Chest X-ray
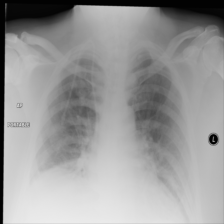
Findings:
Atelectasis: negative
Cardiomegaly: negative
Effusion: negative
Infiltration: negative
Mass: negative
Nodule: negative
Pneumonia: negative
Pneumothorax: negative
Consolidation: negative
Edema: negative
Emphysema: negative
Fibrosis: negative
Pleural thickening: negative
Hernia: negative